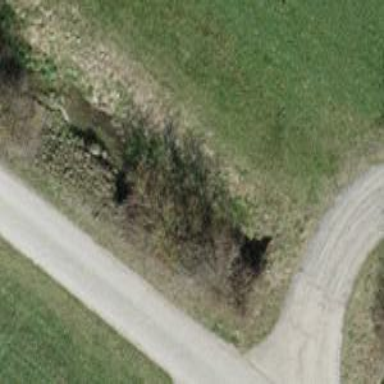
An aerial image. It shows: Hedge acting as barrier.